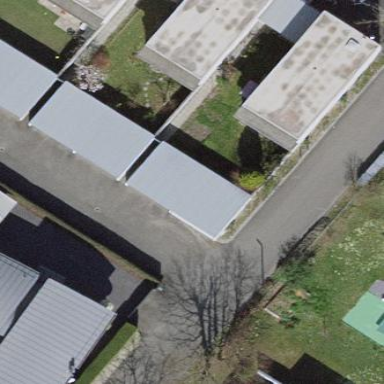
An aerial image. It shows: View of roof of building.